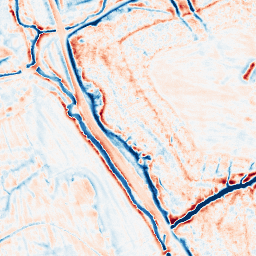
Category: edge_preserving
Decomposition family: bilateral
Decomposition parameters: d: 15
sigma_color: 50
sigma_space: 75
Upsampling method: cubic_catmull_rom
Upsampling parameters: scale: 8
Upsampling scale: 8